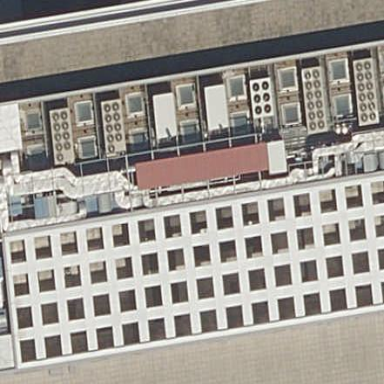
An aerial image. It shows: Part of building.